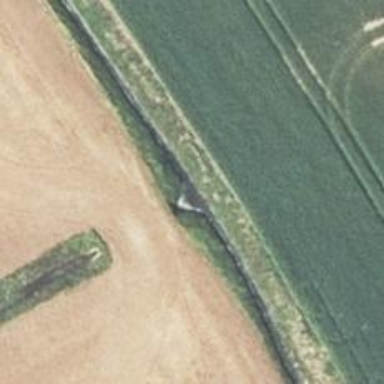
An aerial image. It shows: Culvert tunnel.